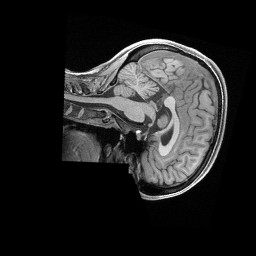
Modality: T1w
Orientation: sagittal
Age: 28
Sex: female
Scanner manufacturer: siemens
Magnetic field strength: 3 T
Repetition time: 2.4 s
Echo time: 0.00228 s